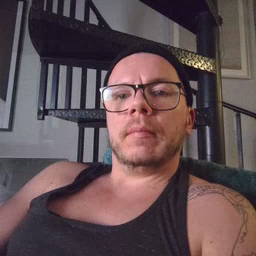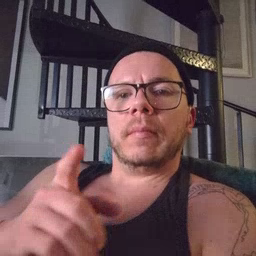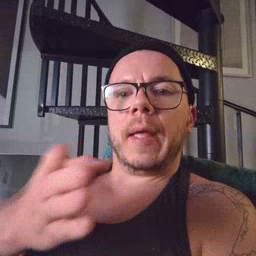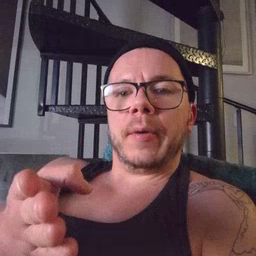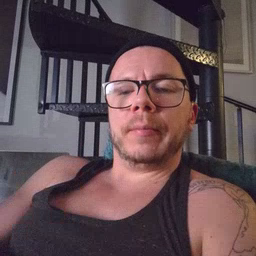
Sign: there